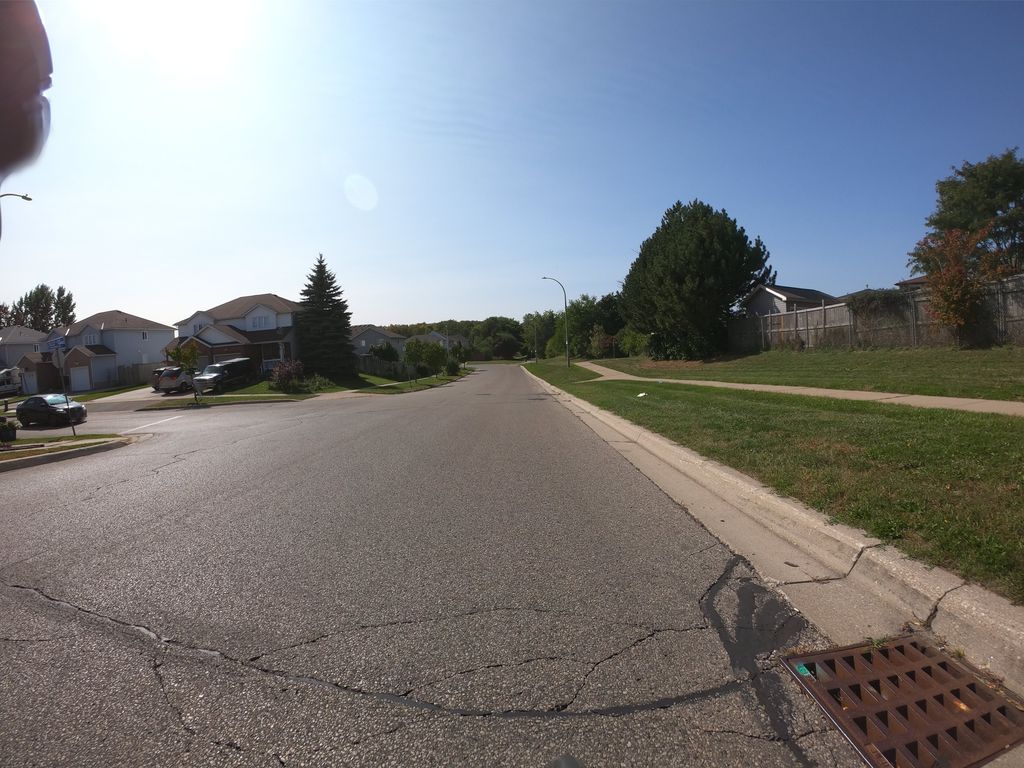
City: kitchener-waterloo